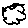
Label: cloud